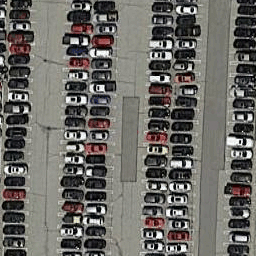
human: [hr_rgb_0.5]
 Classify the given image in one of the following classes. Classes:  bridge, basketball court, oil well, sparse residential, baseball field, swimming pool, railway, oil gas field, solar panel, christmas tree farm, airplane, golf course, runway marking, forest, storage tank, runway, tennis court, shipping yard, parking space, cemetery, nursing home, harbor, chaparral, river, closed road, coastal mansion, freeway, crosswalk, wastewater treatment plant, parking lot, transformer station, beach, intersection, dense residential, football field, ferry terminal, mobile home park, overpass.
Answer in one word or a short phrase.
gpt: parking lot